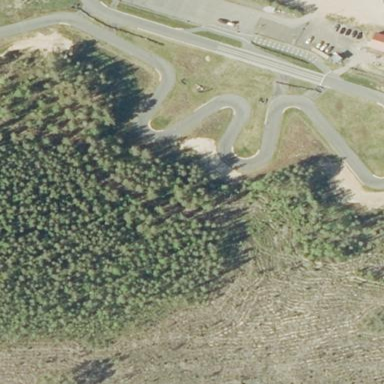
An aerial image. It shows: Asphalt raceway designed for karting sports.